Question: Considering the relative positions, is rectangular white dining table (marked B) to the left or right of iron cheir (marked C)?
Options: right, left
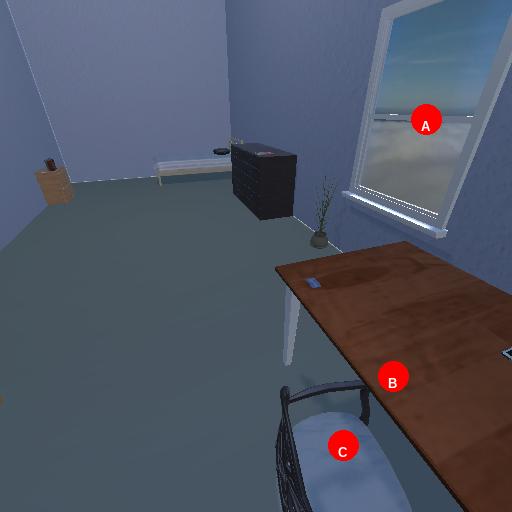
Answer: right